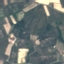
Land use / land cover: PermanentCrop